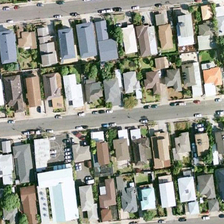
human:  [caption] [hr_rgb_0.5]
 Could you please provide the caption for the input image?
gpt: many buildings and green trees are in two sides of a road in a dense residential area .

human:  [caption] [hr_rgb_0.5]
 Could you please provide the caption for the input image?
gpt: many buildings and green trees are in two sides of a road in a dense residential area .

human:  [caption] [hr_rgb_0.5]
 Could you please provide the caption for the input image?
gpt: many buildings and green trees are in two sides of a road in a dense residential area .

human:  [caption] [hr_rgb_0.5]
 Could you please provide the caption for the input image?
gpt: many buildings and green trees are in two sides of a road in a dense residential area .

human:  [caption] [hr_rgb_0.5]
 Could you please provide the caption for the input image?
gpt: many buildings and green trees are in two sides of a road in a dense residential area .